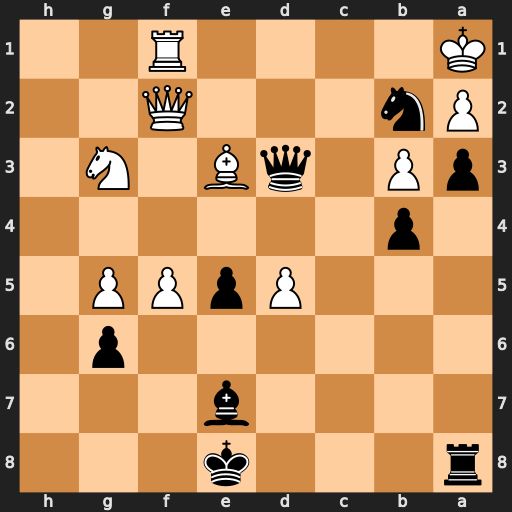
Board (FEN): r3k3/4b3/6p1/3PpPP1/1p6/pP1qB1N1/Pn3Q2/K4R2
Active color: b
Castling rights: q
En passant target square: -
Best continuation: Nd1 Qd2 Qxe3 Rxd1 Qxg3